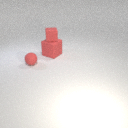
large red rubber cube below small red rubber cube